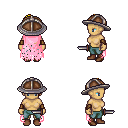
a pixel art fantasy rpg character, female body template, human, tanned skin, pink tattered cape, teal pants, blonde long mohawk hairstyle, chain helm, leather bracers, brown shoes, dagger, four views (front, back, left, right), 2x2 character sprite sheet, small pixel art, hard edges, no anti-aliasing